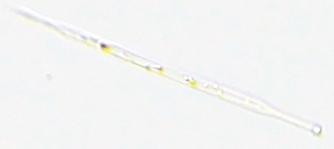
Label: Rhizosolenia